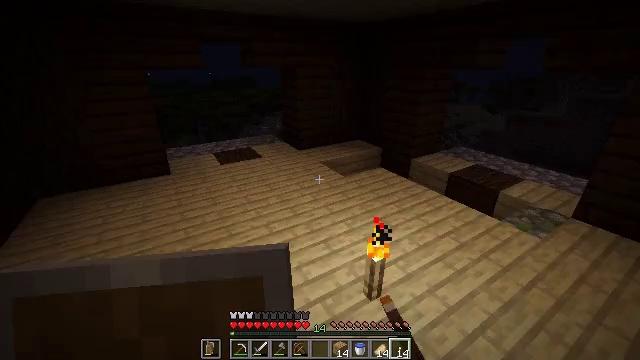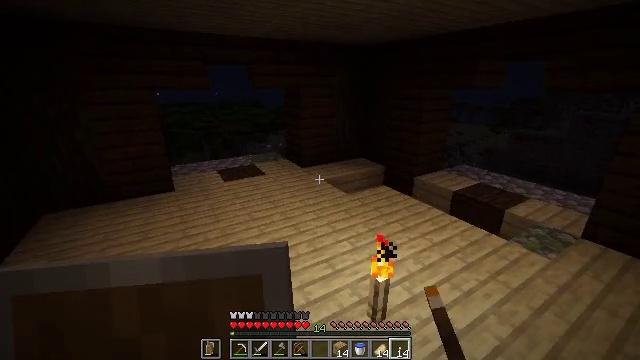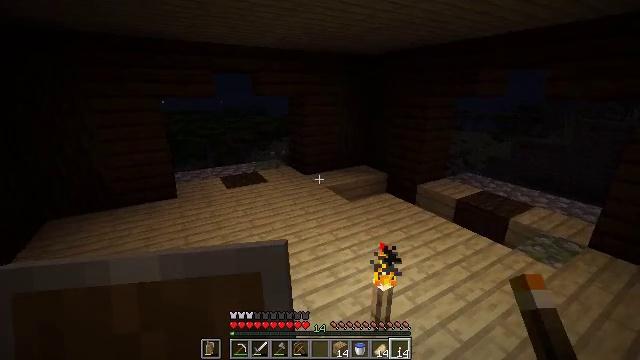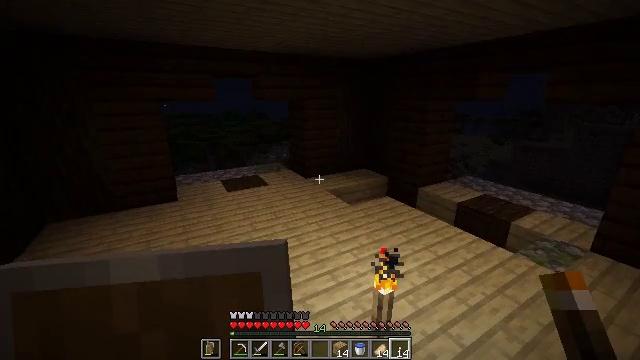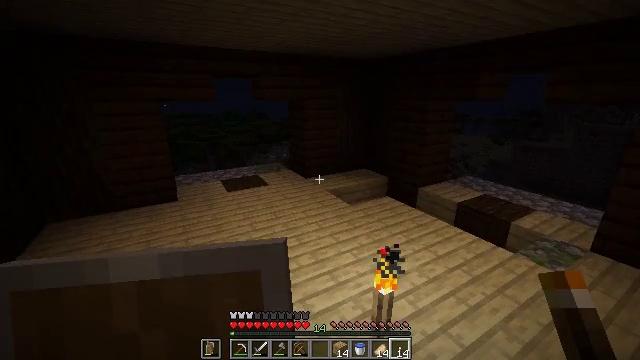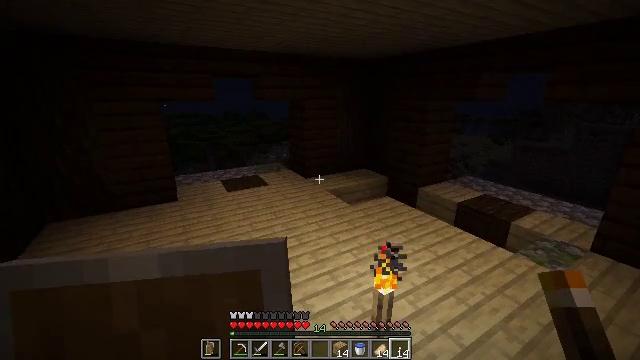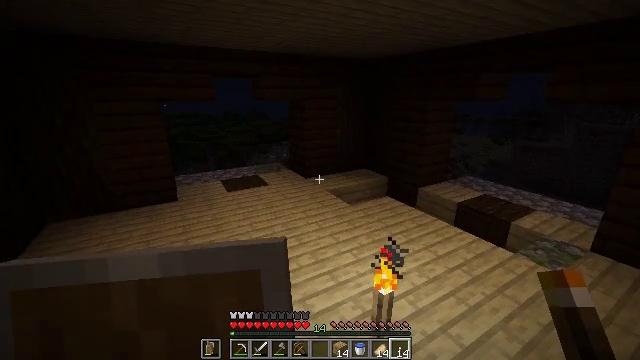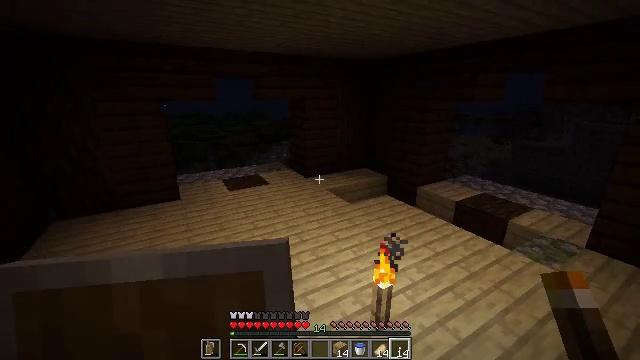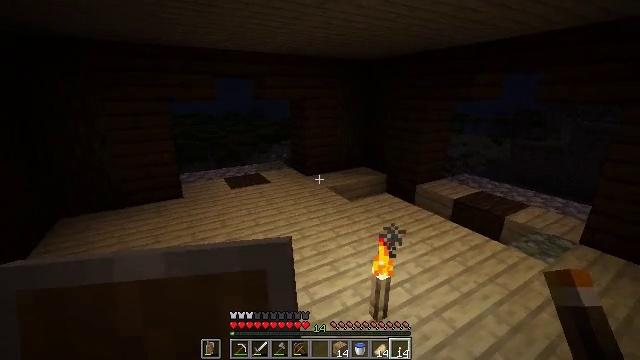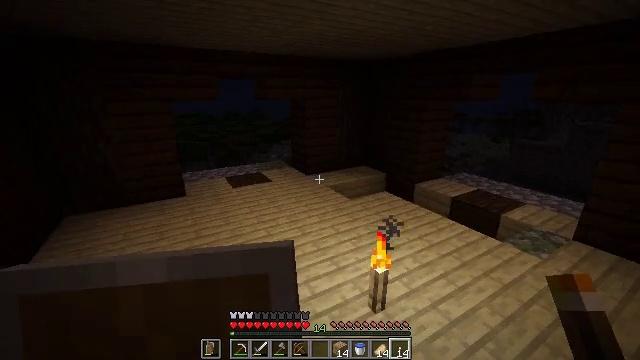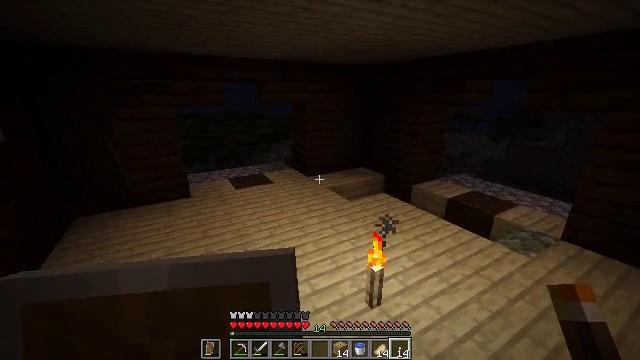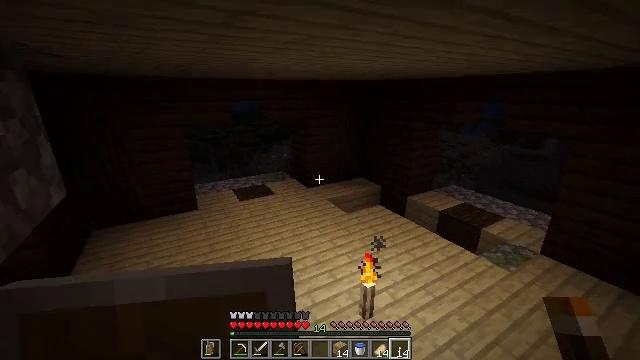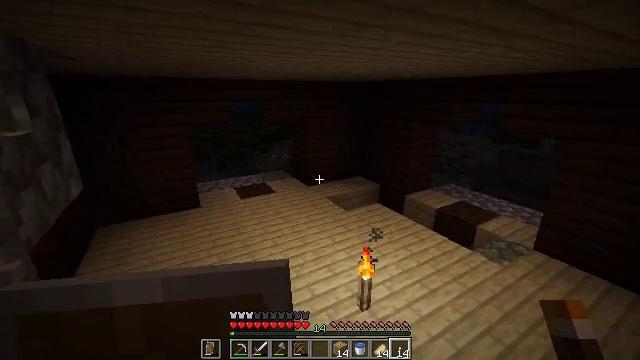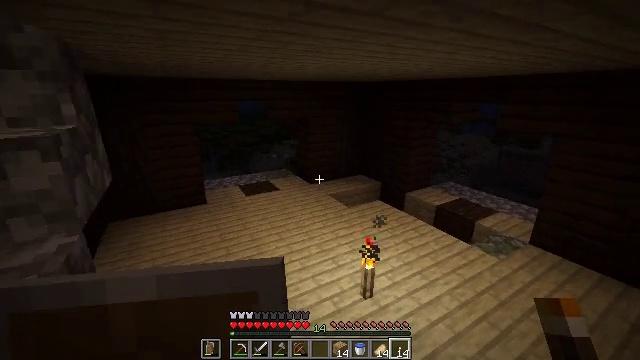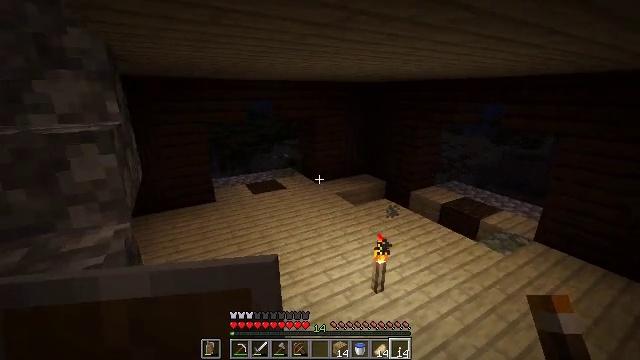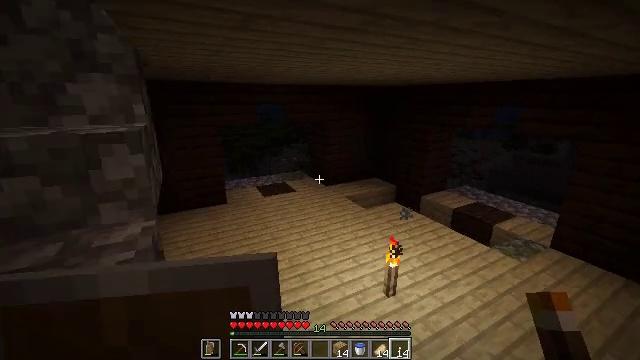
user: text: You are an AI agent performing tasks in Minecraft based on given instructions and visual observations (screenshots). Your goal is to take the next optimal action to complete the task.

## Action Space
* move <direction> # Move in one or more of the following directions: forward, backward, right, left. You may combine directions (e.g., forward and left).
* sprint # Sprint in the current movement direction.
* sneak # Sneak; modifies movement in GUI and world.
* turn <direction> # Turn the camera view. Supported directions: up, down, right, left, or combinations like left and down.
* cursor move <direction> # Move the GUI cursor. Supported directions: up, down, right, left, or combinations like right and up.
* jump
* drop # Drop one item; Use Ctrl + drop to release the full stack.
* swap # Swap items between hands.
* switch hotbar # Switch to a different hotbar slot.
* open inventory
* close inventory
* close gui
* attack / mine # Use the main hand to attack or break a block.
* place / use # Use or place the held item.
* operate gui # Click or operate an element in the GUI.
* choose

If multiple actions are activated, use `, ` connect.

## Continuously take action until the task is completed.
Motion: motion action
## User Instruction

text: Break the white bed to relocate it.
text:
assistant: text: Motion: turn up
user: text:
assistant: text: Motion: turn up
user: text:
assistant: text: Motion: no_op
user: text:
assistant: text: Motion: no_op
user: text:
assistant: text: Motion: no_op
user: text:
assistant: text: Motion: no_op
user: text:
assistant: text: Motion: move back
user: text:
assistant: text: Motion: move back
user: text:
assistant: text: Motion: move back
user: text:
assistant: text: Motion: move back
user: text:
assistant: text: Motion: move back
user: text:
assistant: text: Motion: move back
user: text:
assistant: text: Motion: move back and move left
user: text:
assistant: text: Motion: move back and move left
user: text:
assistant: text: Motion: move left, turn left
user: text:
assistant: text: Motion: move left, turn left and up
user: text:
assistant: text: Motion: move left, turn left and up
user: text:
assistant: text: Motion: move forward and move left, turn left and up
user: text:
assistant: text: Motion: move forward and move left, turn left and up
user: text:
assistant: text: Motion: move forward and move left, turn up
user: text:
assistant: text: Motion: move forward and move left, turn up
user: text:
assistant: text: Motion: move forward and move left, turn up
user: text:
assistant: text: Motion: move forward and move left, turn up
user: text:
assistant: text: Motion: move forward, turn right and up
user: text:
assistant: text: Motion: move forward
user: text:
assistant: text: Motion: move forward
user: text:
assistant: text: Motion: move forward
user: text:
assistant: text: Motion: move forward
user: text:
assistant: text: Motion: move forward
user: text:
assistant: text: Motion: move forward